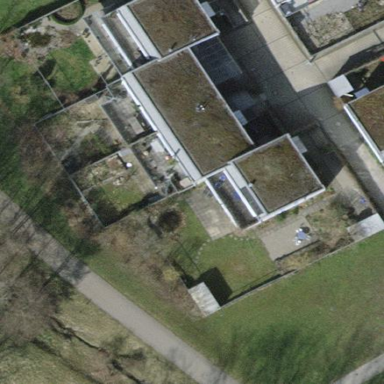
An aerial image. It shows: Flat-roofed terrace building.